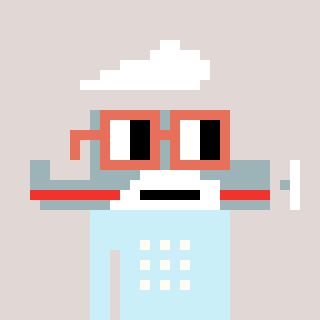
a pixel art character with square orange glasses, a plane-shaped head and a cold-colored body on a warm background